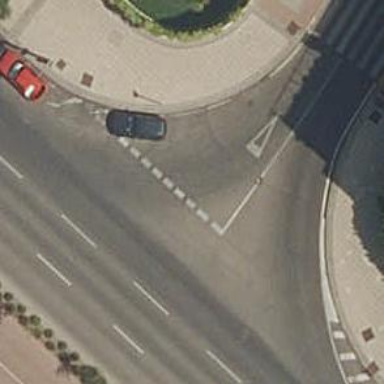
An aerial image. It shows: Road with "give way" sign.